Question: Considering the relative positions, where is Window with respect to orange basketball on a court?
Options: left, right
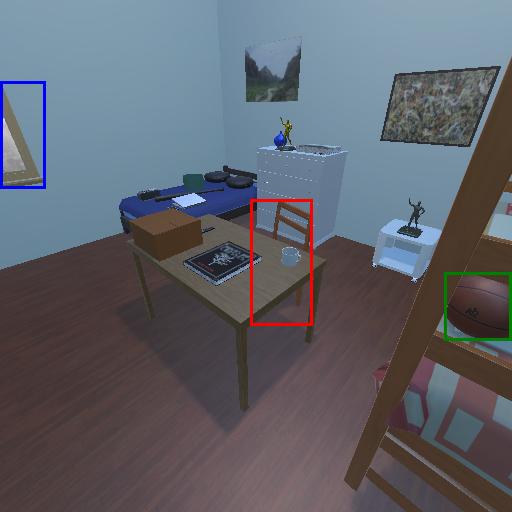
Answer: left